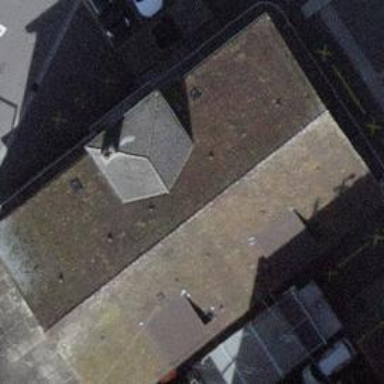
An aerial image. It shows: Gabled building with roof made of roof tiles.